Question: When I added the two Text controls (dUsername and dPassword), they are not properly aligned. Please refer the screen capture attached.
The two Text controls added next to the combo should be placed under their respective label headings. However, I am not able to find the cause of the improper alignment. it would be of great help if I could get any pointers regarding the same.
'''
public void createControl(Composite Parent) {
Composite container = new Composite(Parent, SWT.NULL);
GridLayout layout = new GridLayout();
container.setLayout(layout);
layout.numColumns = 10;
layout.verticalSpacing = 20;
layout.horizontalSpacing = 15;
GridData gd1 = new GridData(GridData.BEGINNING, GridData.BEGINNING, false, false, 1, 1);
createLabelSection(container,gd1);
getARowForEach(container,gd1);
}
private void getARowForEach(Composite container, GridData grid) {
while (some condition) {
String dString = (String) dIterator.next();
addControls(dString, container, grid);
}
}
private void addControls(String dvString, Composite container, GridData grid) {
Button checkBox = setCheckBoxText(container, null);
String dvLabel = dvString;
getLabelCaption(container,dvLabel);
Combo hostCombo = setComboText(container);
Text dUsername = new Text(container, SWT.NONE);
Text dPassword = new Text(container, SWT.PASSWORD);
}
public Button setCheckBoxText(Composite container, Label label){
Button checkBox = new Button(container, SWT.CHECK);
GridData gd = new GridData(GridData.FILL, GridData.CENTER, true, false, 2, 1);
checkBox.setLayoutData(gd);
checkBox.setSelection(true);
return checkBox;
}
public Label getLabelCaption(Composite container, String caption){
Label label = new Label(container, SWT.NONE);
GridData grid = new GridData(SWT.LEFT, SWT.TOP, false, false, 1, 1);
label.setLayoutData(grid);
label.setText(caption);
return label;
}
public Combo setComboText(Composite container){
Combo combo = new Combo(container, SWT.READ_ONLY);
GridData gd = new GridData(GridData.FILL, GridData.CENTER, true, false, 2, 1);
combo.setLayoutData(gd);
.
.
combo.select(0);
return combo;
}
private void createLabelSection(Composite container,GridData grid ) {
addLabel(container, grid, "some details");
addLabel(container, grid, "some details");
addLabel(container, grid, "some details");
addLabel(container, grid,"username");
addLabel(container, grid, "password");
}
'''

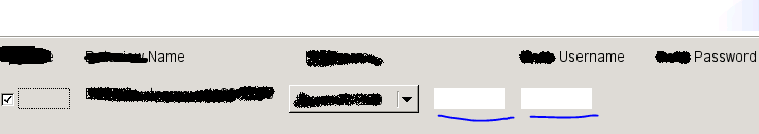
Answer: I suppose you're trying to simulate a table using controls.
You are complicating yourself trying to align the widgets perfectly. Just make a master container with as many columns as you need (in your screenshot there are 5) and then simply create a method which adds rows to that container.
Run this:
'''
import org.eclipse.swt.SWT;
import org.eclipse.swt.layout.GridData;
import org.eclipse.swt.layout.GridLayout;
import org.eclipse.swt.widgets.Button;
import org.eclipse.swt.widgets.Combo;
import org.eclipse.swt.widgets.Composite;
import org.eclipse.swt.widgets.Display;
import org.eclipse.swt.widgets.Label;
import org.eclipse.swt.widgets.Shell;
import org.eclipse.swt.widgets.Text;
/**
*
* @author ggrec
*
*/
public class Tester
{
// ==================== 3. Static Methods ====================
public static void main(final String[] args)
{
new Tester();
}
// ==================== 4. Constructors ====================
private Tester()
{
final Display display = new Display();
final Shell shell = new Shell(display);
shell.setLayout(new GridLayout(1, false));
createContents(shell);
shell.pack();
shell.open();
while (!shell.isDisposed())
{
if (!display.readAndDispatch())
display.sleep();
}
display.dispose();
}
// ==================== 5. Creators ====================
private static void createContents(final Composite parent)
{
final Composite mainContainer = new Composite(parent, SWT.NULL);
mainContainer.setLayout(new GridLayout(5, false));
mainContainer.setLayoutData(new GridData(SWT.FILL, SWT.FILL, true, true));
createHeaderRow(mainContainer);
createRow(mainContainer);
createRow(mainContainer);
createRow(mainContainer);
}
/**
* @param parent Must have a grid layout with 5 columns!
*/
private static void createHeaderRow(final Composite parent)
{
new Label(parent, SWT.NULL); // Filler label
final Label nameLabel = new Label(parent, SWT.BORDER);
nameLabel.setLayoutData(new GridData(SWT.CENTER, SWT.CENTER, true, true));
nameLabel.setText("Name");
final Label comboLabel = new Label(parent, SWT.BORDER);
comboLabel.setLayoutData(new GridData(SWT.CENTER, SWT.CENTER, true, true));
comboLabel.setText("Combo");
final Label usernameLabel = new Label(parent, SWT.BORDER);
usernameLabel.setLayoutData(new GridData(SWT.CENTER, SWT.CENTER, true, true));
usernameLabel.setText("Username");
final Label passwordLabel = new Label(parent, SWT.BORDER);
passwordLabel.setLayoutData(new GridData(SWT.CENTER, SWT.CENTER, true, true));
passwordLabel.setText("Password");
}
/**
* @param parent Must have a grid layout with 5 columns!
*/
private static void createRow(final Composite parent/*, final Entity model*/)
{
final Button checkbox = new Button(parent, SWT.CHECK);
checkbox.setLayoutData(new GridData(SWT.CENTER, SWT.CENTER, true, true));
final Label nameLabel = new Label(parent, SWT.NULL);
nameLabel.setLayoutData(new GridData(SWT.CENTER, SWT.CENTER, true, true));
nameLabel.setText("FirstName LastName");
final Combo combo = new Combo(parent, SWT.NULL);
combo.setLayoutData(new GridData(SWT.CENTER, SWT.CENTER, true, true));
final Text usernameWidget = new Text(parent, SWT.NULL);
usernameWidget.setLayoutData(new GridData(SWT.CENTER, SWT.CENTER, true, true));
final Text passwordWidget = new Text(parent, SWT.NULL);
passwordWidget.setLayoutData(new GridData(SWT.CENTER, SWT.CENTER, true, true));
}
}
'''